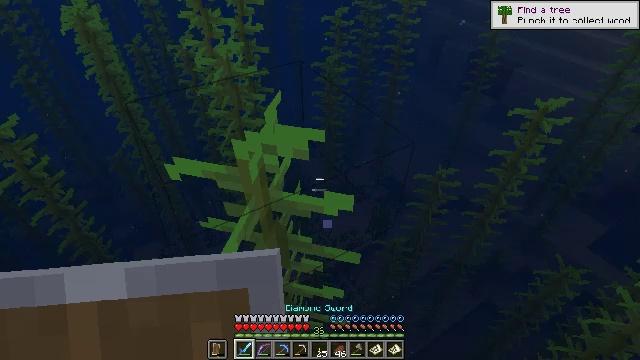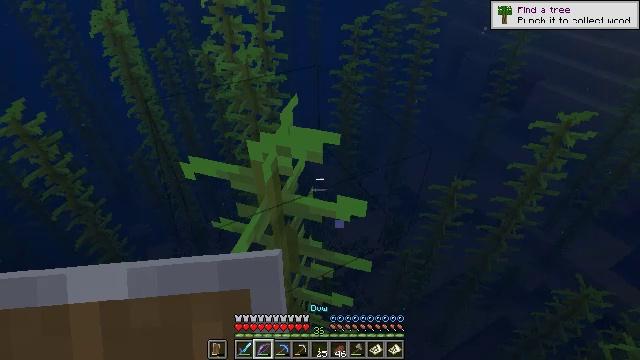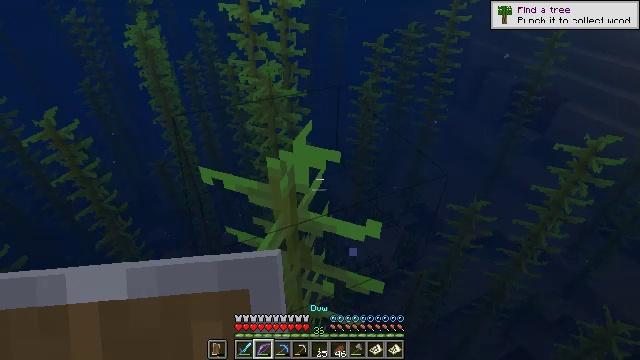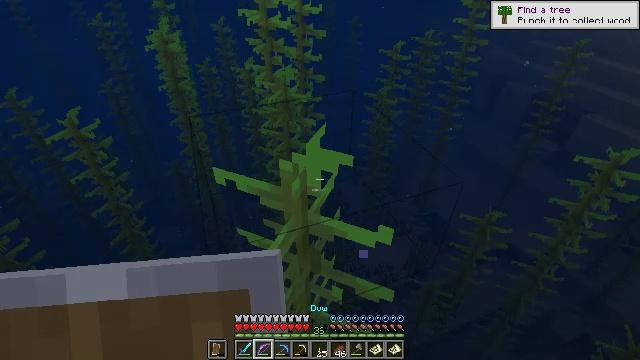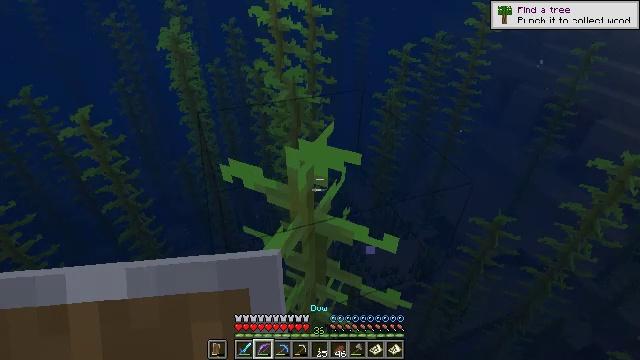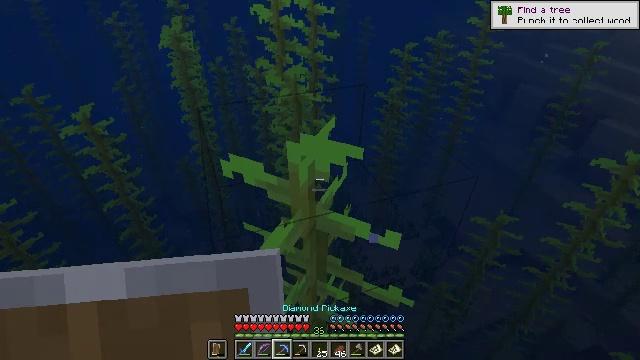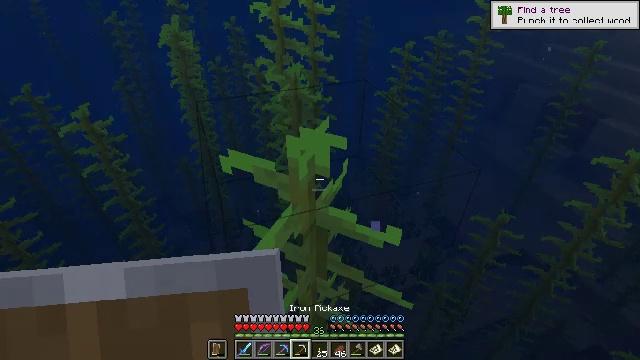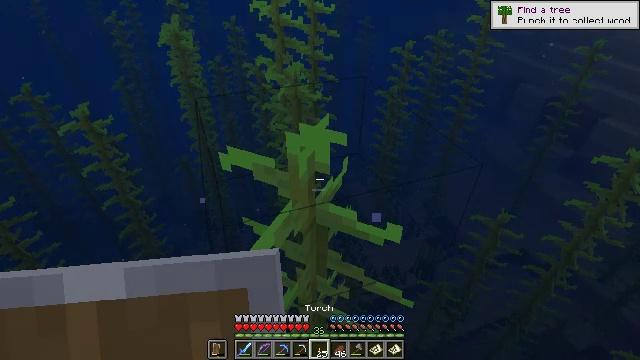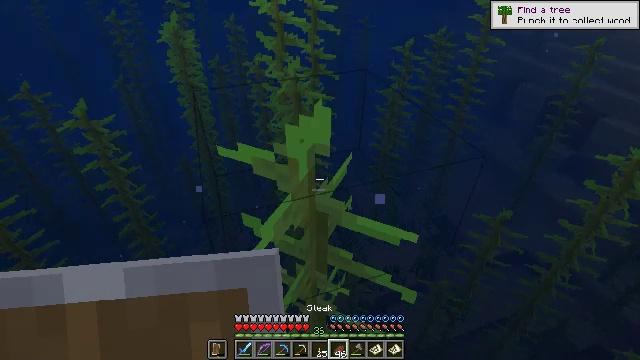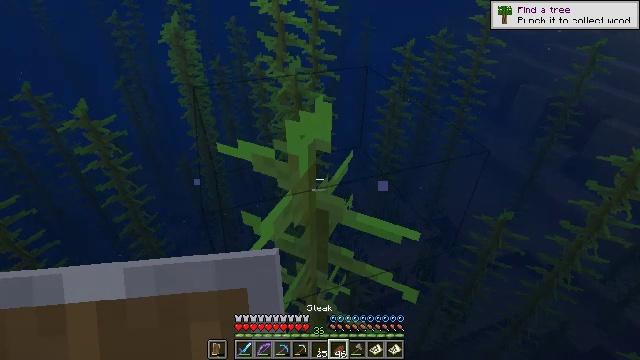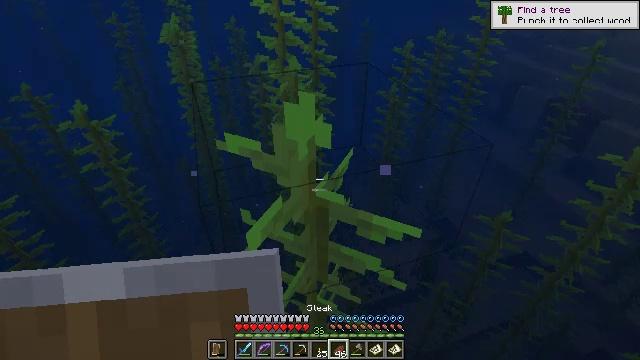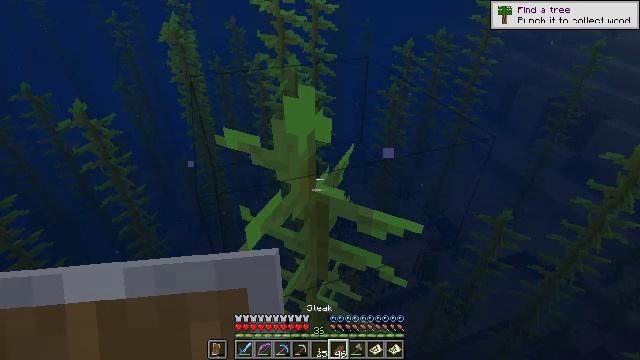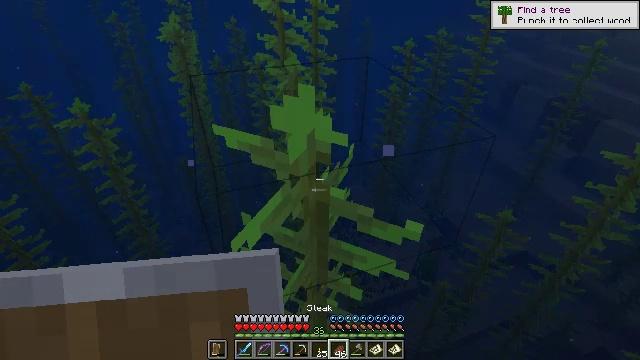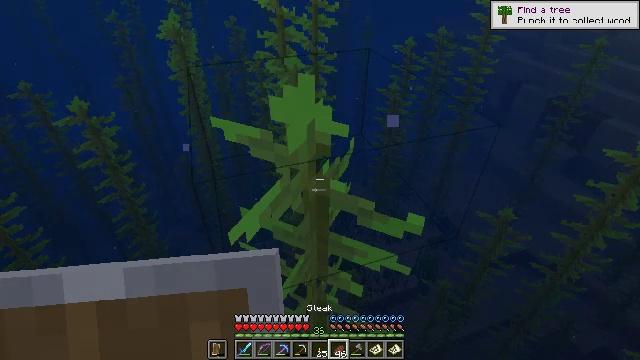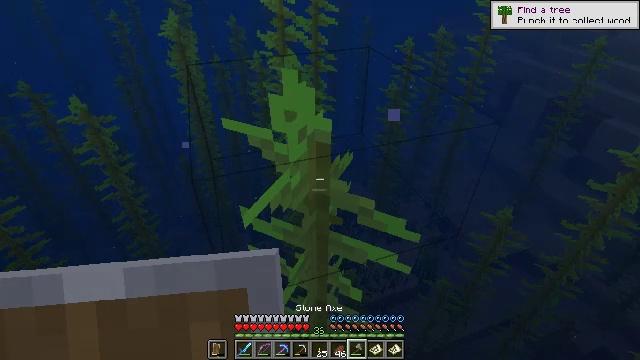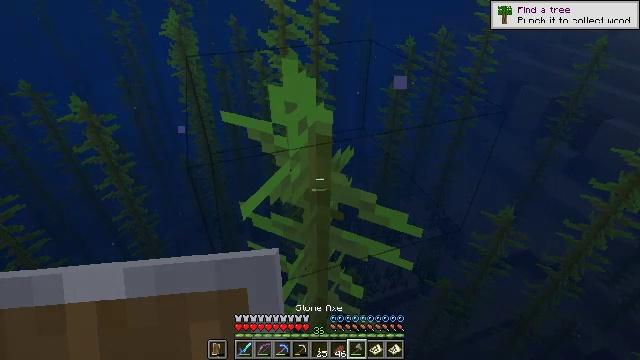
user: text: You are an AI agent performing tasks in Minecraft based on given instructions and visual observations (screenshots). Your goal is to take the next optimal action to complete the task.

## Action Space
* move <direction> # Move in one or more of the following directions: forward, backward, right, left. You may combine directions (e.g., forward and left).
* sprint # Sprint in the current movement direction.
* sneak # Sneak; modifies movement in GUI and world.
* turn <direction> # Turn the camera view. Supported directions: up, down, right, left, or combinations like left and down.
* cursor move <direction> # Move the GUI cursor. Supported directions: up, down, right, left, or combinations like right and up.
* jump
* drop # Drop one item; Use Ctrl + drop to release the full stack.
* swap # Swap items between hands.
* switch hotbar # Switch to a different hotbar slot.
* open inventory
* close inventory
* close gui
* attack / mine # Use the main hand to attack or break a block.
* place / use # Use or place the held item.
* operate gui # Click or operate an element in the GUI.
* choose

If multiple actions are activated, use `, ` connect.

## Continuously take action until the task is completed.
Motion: motion action
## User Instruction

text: Harvest kelp plant in the water.
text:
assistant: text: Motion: turn left and up
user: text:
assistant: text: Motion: turn left and up
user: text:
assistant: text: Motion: turn left and up
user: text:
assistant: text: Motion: turn left
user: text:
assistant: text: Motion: no_op
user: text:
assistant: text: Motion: no_op
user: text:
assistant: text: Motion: no_op
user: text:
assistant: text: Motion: no_op
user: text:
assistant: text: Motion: no_op
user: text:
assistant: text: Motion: no_op
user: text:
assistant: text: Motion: no_op
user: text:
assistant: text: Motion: no_op
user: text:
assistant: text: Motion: no_op
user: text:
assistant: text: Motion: no_op
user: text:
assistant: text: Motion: no_op
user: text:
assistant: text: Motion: turn left and down
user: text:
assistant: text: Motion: turn left and down
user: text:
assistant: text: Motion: turn down
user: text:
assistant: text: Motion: no_op
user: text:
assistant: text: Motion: no_op
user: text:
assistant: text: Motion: sneak
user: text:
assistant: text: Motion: sneak
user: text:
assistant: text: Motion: sneak
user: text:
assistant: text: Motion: sneak
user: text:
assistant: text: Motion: sneak, turn right
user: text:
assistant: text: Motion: sneak
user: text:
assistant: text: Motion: sneak, turn right
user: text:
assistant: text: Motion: sneak
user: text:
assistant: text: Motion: sneak, turn up
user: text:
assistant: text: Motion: move forward, sneak, turn right and up, attack / mine